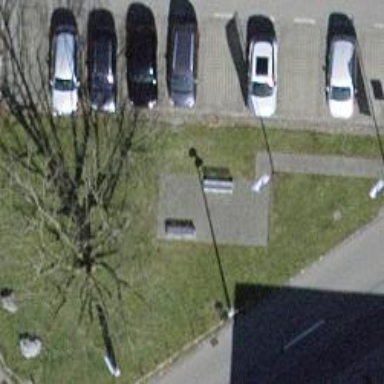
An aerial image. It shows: Bench for seating.